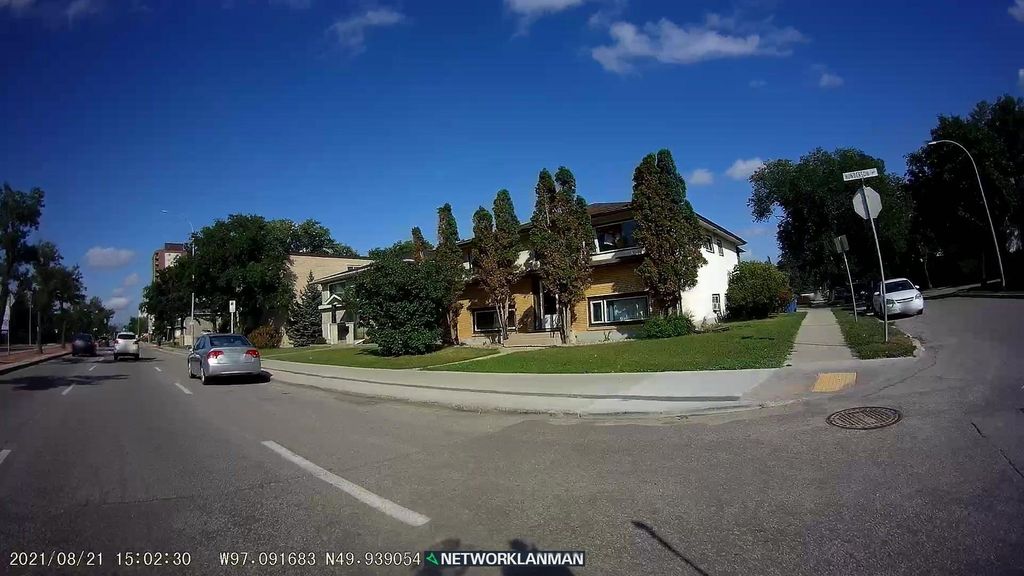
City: winnipeg